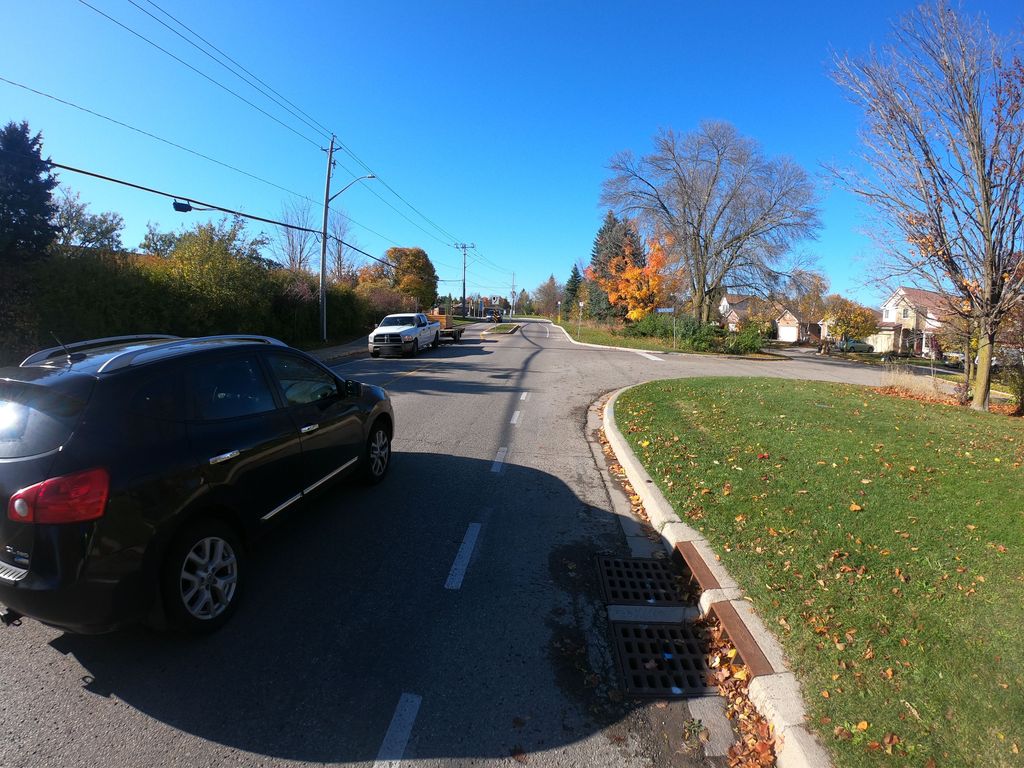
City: kitchener-waterloo